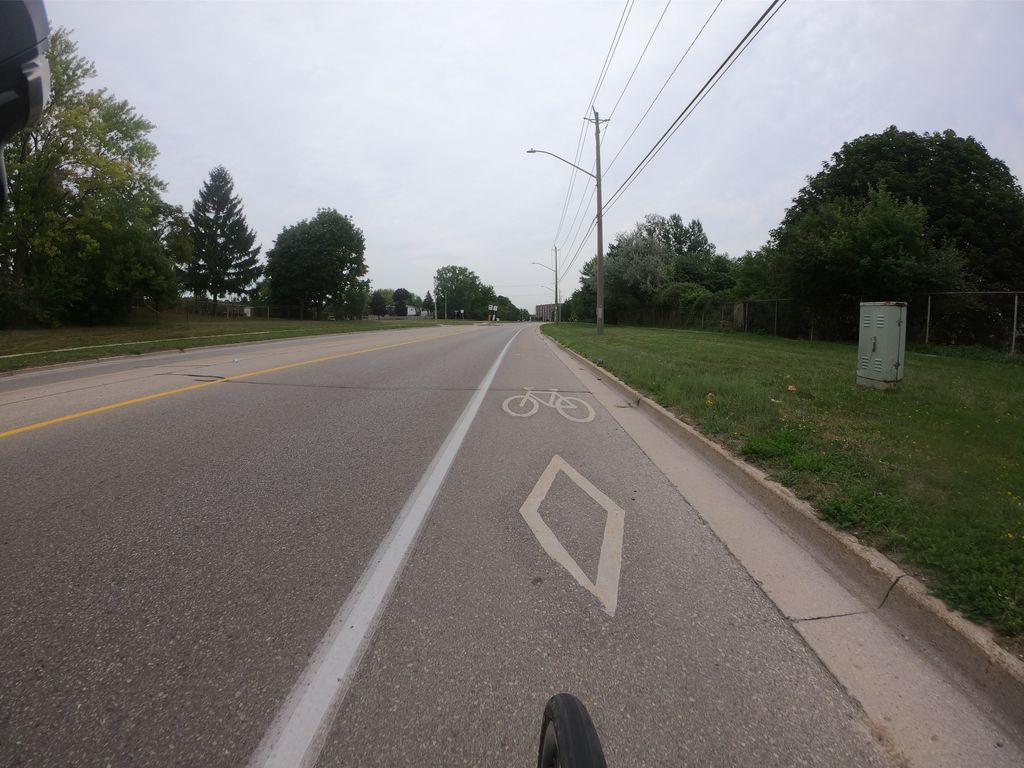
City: kitchener-waterloo